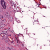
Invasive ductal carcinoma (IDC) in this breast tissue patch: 0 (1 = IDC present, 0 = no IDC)